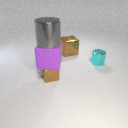
small brown metal cube to the left of small cyan metal cylinder